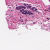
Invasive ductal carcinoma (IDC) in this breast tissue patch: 0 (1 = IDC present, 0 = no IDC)